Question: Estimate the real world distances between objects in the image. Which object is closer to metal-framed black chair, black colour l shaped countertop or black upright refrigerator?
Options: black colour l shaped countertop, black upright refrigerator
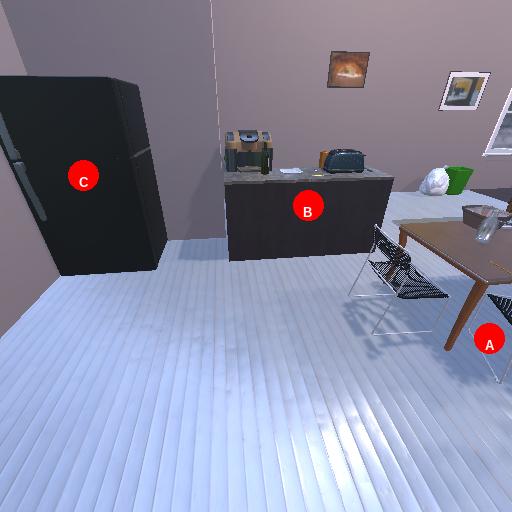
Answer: black colour l shaped countertop